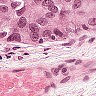
Metastatic tissue present: yes